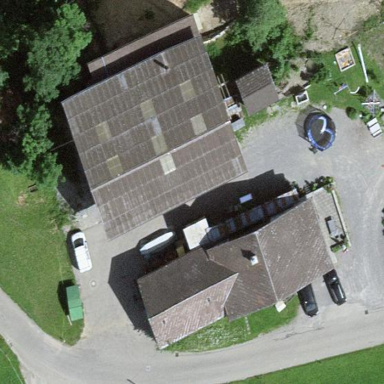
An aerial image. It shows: Commercial building with gabled roof.